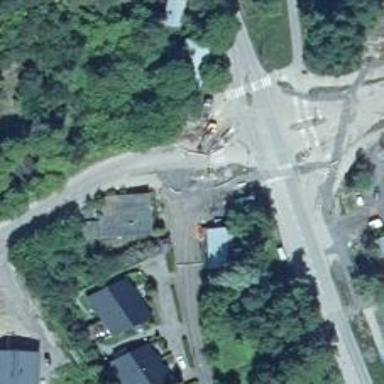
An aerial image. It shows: Uncontrolled road crossing with pedestrian island.